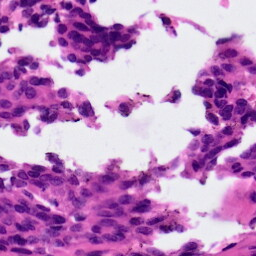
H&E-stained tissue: Ovarian